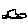
Label: car